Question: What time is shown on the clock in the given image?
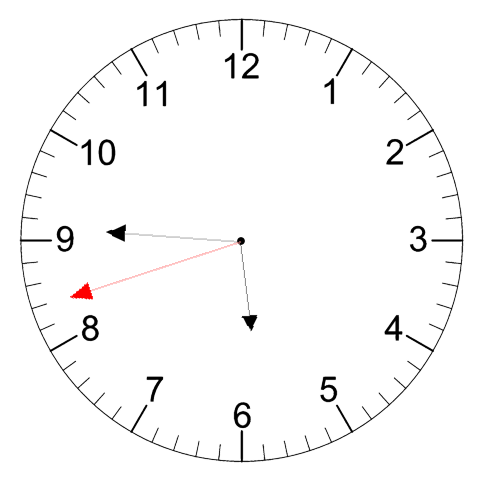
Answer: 05:45:42